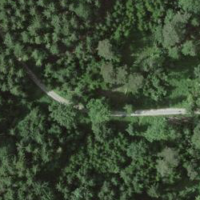
EUNIS habitat code: 43
Species observed at this site:
Corvus corone
Cyanistes caeruleus
Turdus philomelos
Sturnus vulgaris
Troglodytes troglodytes
Dendrocopos major
Prunella modularis
Fringilla coelebs
Aegithalos caudatus
Buteo buteo
Sylvia atricapilla
Columba palumbus
Turdus merula
Phylloscopus collybita
Parus major
Sitta europaea
Garrulus glandarius